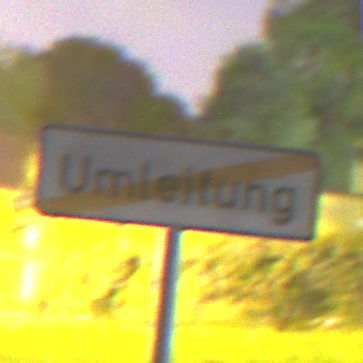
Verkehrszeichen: EndeDerUmleitungsankuendigung
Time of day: Night
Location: Outdoor (Suburban)
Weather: PartlyCloudy
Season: NotSpecified
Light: Artificial